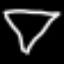
Label: diamond